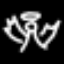
Label: angel